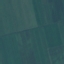
Land use / land cover class: AnnualCrop